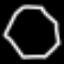
Label: octagon